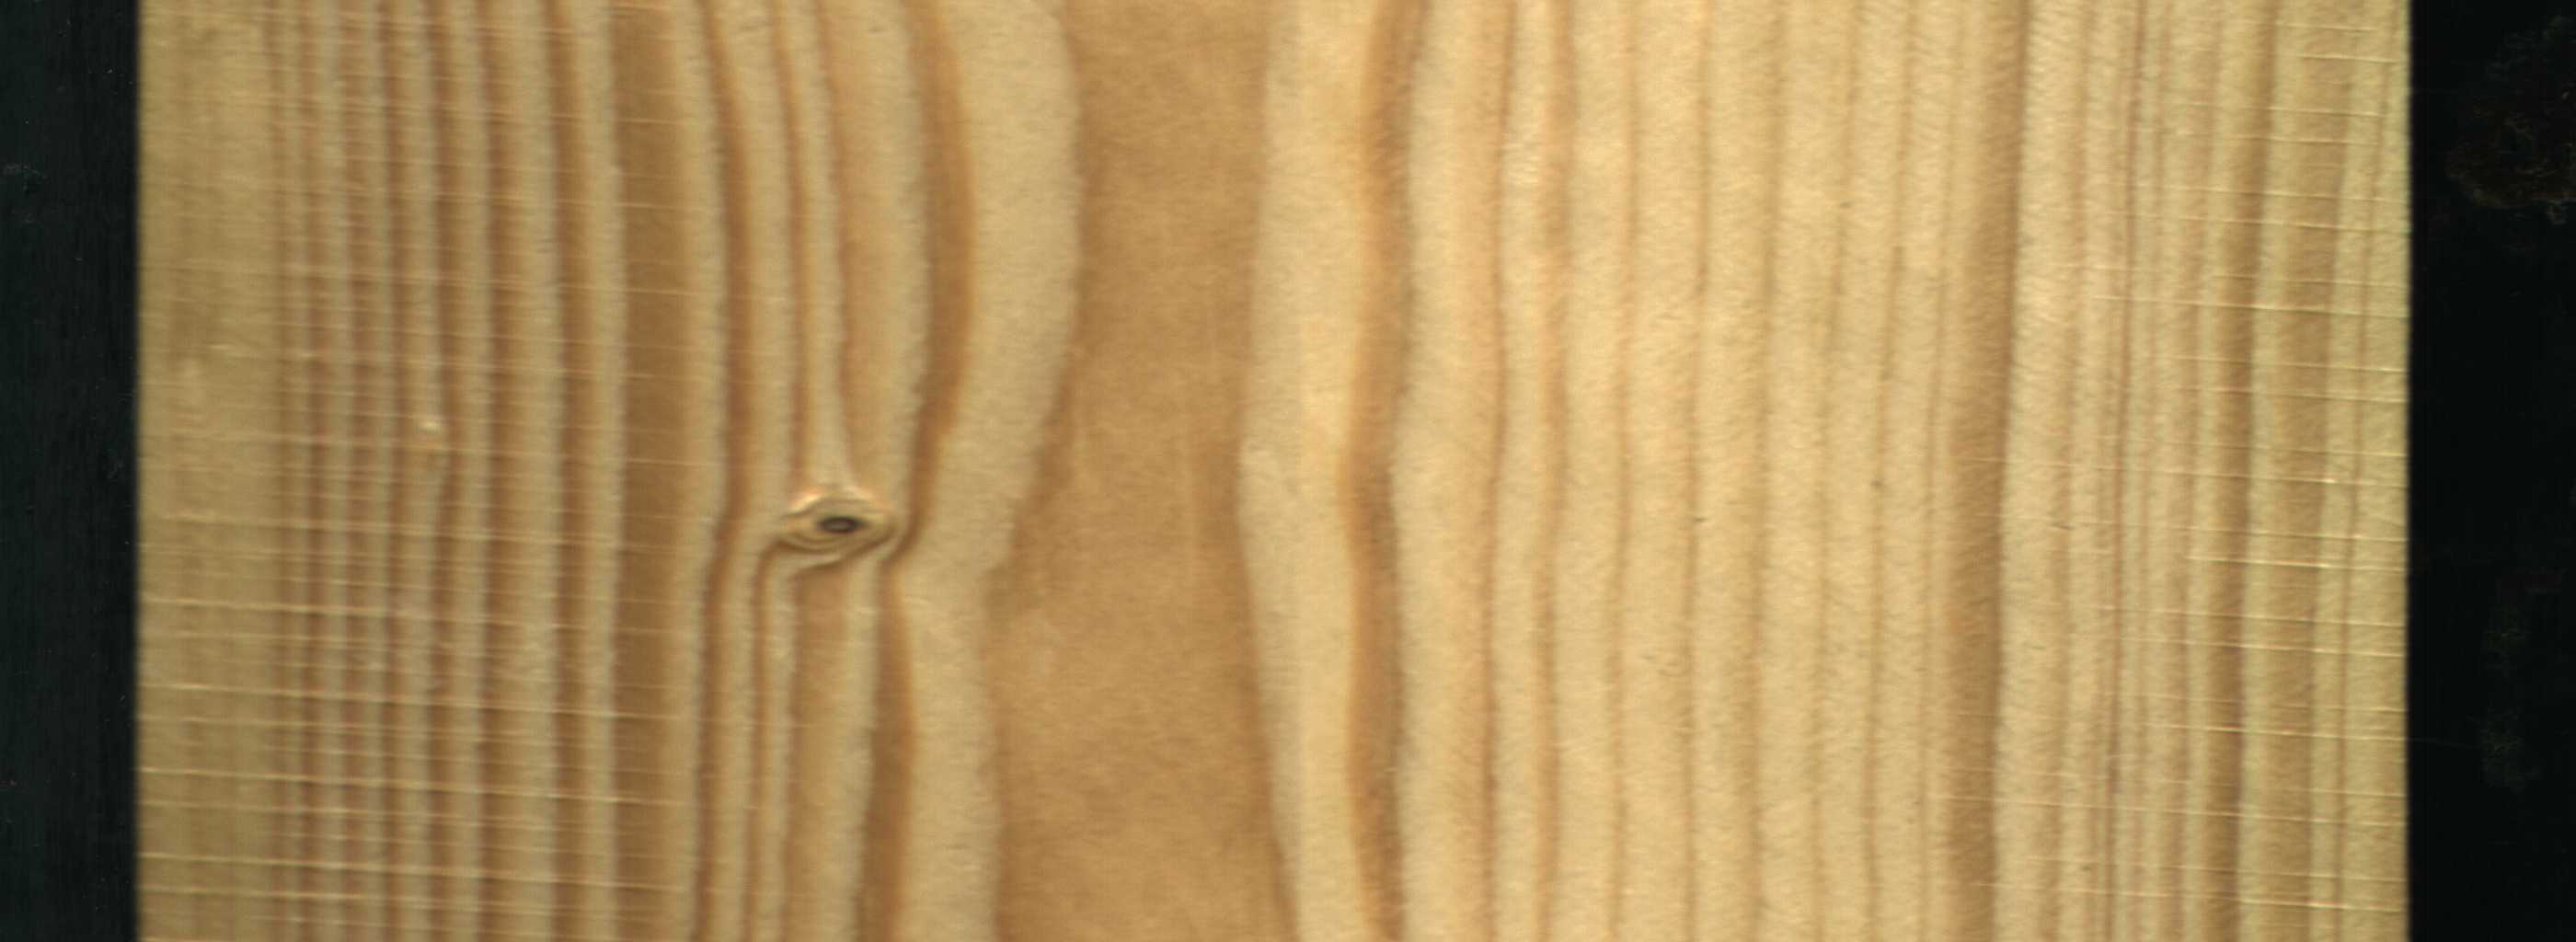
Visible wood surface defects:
Live_Knot